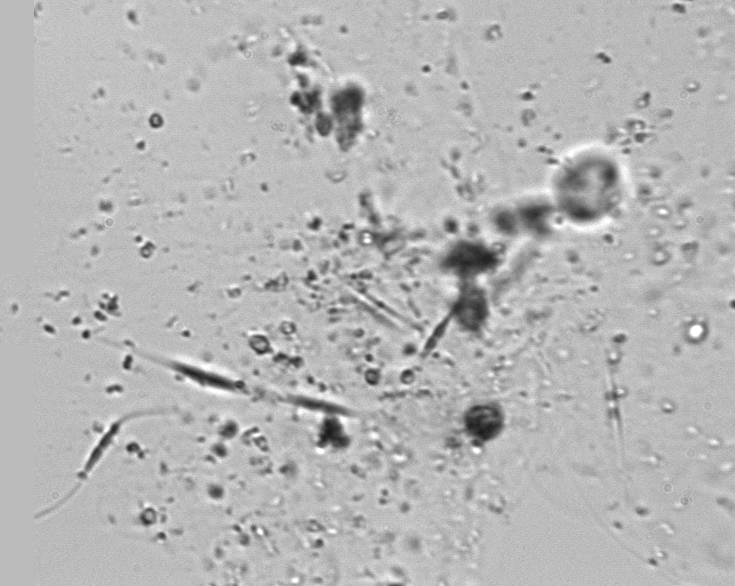
Label: Phaeocystis